Question: I would like to align two buttons on the bottom of a relative layout that is wrapped inside of a linear layout.
I am unable to get the view favorites button to be on top of the search button. There is a big space as you can see in this image:

Here is my code:
'''
<?xml version="1.0" encoding="utf-8"?>
<LinearLayout xmlns:android="http://schemas.android.com/apk/res/android"
android:orientation="vertical"
android:layout_width="fill_parent"
android:layout_height="fill_parent">
<TextView
android:text="@string/SearchRestaurantsCity"
android:textAppearance="?android:attr/textAppearanceMedium"
android:layout_width="fill_parent"
android:layout_height="wrap_content"
android:id="@+id/tvRestaurantSearchCity" />
<EditText
android:layout_width="fill_parent"
android:layout_height="wrap_content"
android:id="@+id/etRestaurantSearchCity" />
<TextView
android:text="@string/SearchRestaurantsState"
android:textAppearance="?android:attr/textAppearanceMedium"
android:layout_width="fill_parent"
android:layout_height="wrap_content"
android:id="@+id/tvRestaurantSearchState" />
<EditText
android:layout_width="fill_parent"
android:layout_height="wrap_content"
android:id="@+id/etRestaurantSearchState" />
<TextView
android:text="@string/SearchRestaurantsCategories"
android:textAppearance="?android:attr/textAppearanceMedium"
android:layout_width="fill_parent"
android:layout_height="wrap_content"
android:id="@+id/tvRestaurantSearchCategories" />
<Spinner
android:layout_width="fill_parent"
android:layout_height="wrap_content"
android:id="@+id/spRestaurantSearchCategories" />
<RelativeLayout
android:id="@+id/InnerRelativeLayout"
android:layout_width="fill_parent"
android:layout_height="fill_parent"
android:layout_alignParentBottom="true">
<Button
android:text="@string/btnViewFavoriteRestaurants"
android:layout_width="fill_parent"
android:layout_height="wrap_content"
android:id="@+id/btnViewFavoriteRestaurants"
style="@style/ButtonText"
android:padding="5dp"
android:layout_below="btnSearchRestaurants" />
<Button
android:text="@string/btnSearchRestaurants"
android:layout_width="fill_parent"
android:layout_height="wrap_content"
android:id="@+id/btnSearchRestaurants"
style="@style/ButtonText"
android:layout_alignParentBottom="true"
android:padding="5dp" />
</RelativeLayout>
'''
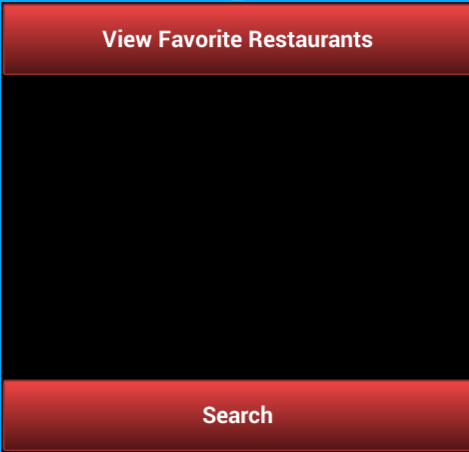
Answer: If you're trying to put the first button I can see inside RelativeLayout, I'd try to change the following line:
android:layout_below="btnSearchRestaurants" />
for this one:
android:layout_above="@+id/btnSearchRestaurants" />
Part of the space is reserved for all the elements of the layout I can see inside the LinearLayout,and the + is because the button btnSearchRestaurants is below so it is not created yet